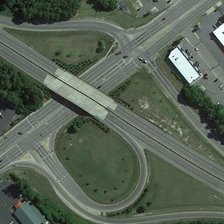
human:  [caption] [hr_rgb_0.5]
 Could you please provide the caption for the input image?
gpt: the high and low buildings are located on the green land .

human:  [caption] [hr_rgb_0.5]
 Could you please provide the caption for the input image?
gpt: the house is surrounded by many green trees and roads .

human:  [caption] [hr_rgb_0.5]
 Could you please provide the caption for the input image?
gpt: some green trees and several buildings are near a viaduct .

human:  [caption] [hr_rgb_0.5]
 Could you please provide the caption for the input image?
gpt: some green trees and several buildings are near a viaduct .

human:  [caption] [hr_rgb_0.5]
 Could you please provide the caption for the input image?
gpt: the house is surrounded by many green trees and roads .